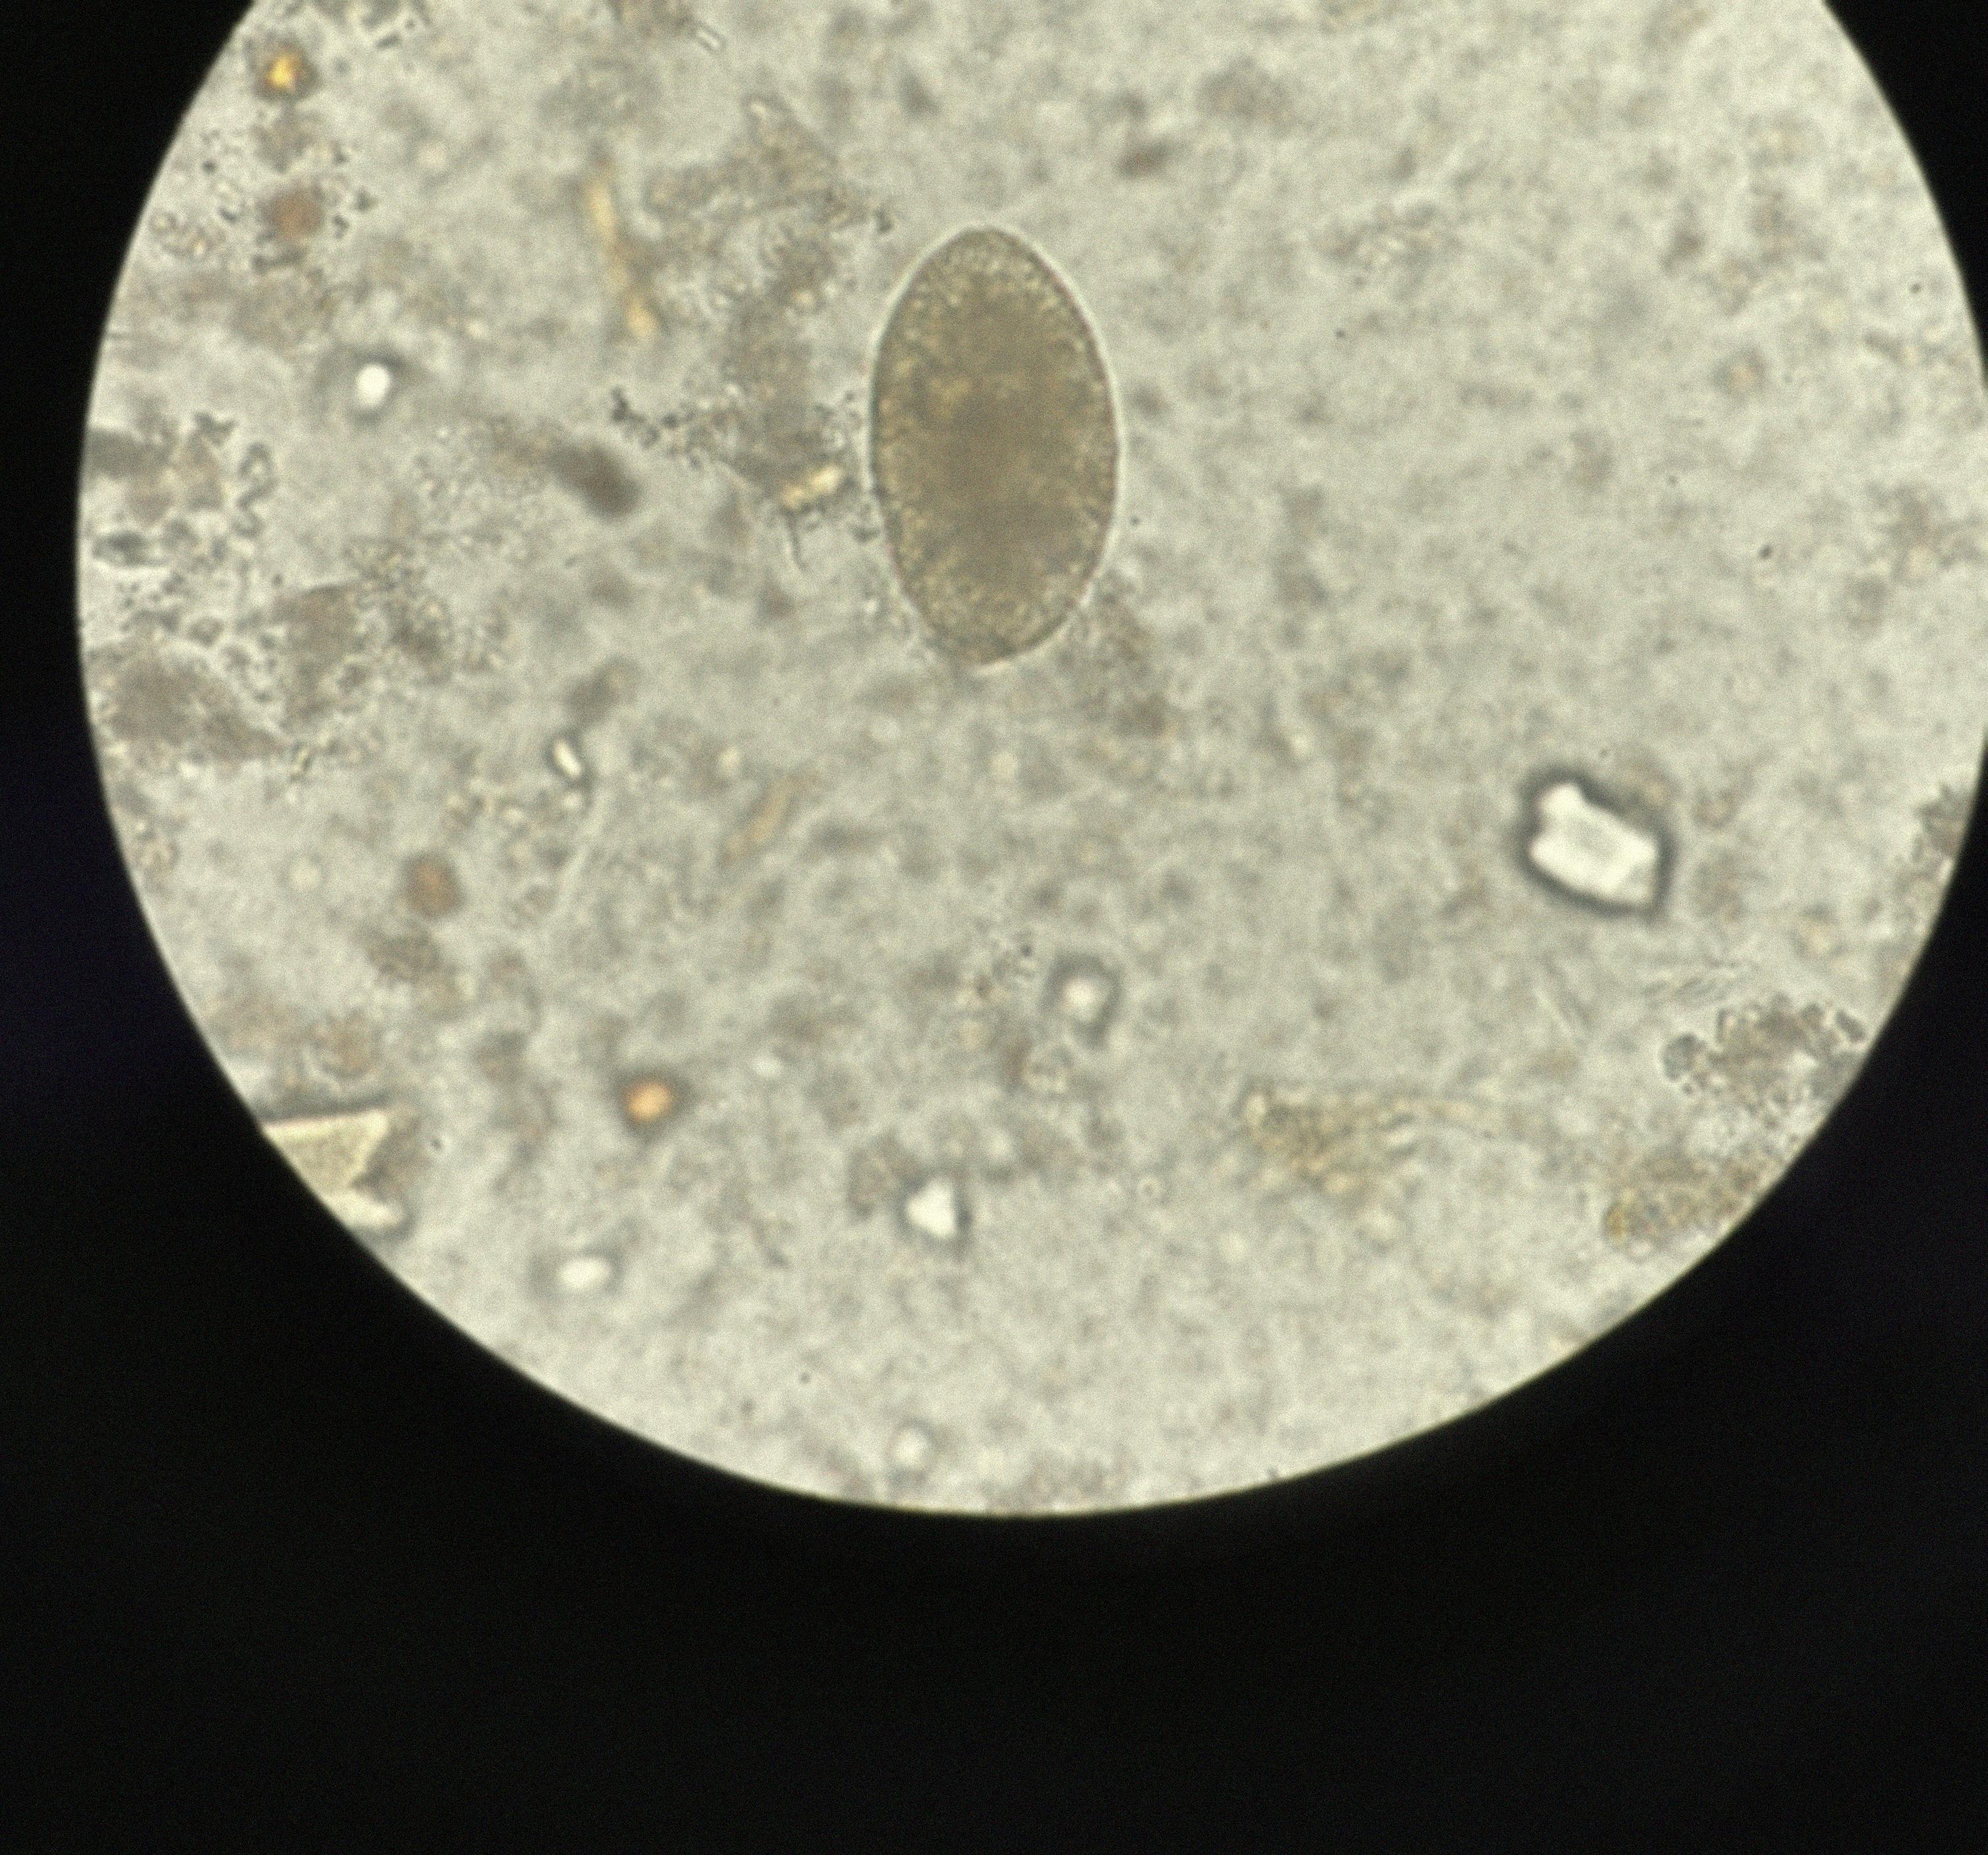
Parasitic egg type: Fasciolopsis buski